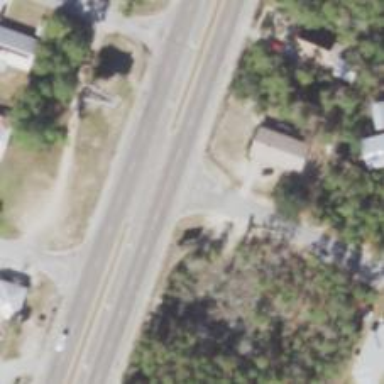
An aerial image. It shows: Stop road.